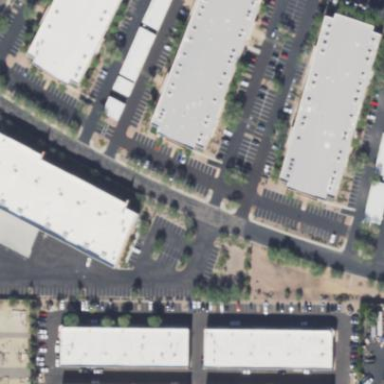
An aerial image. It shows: Commercial building.